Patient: sex M, age 26
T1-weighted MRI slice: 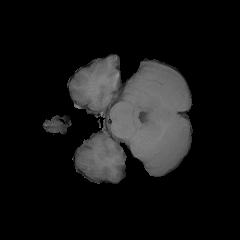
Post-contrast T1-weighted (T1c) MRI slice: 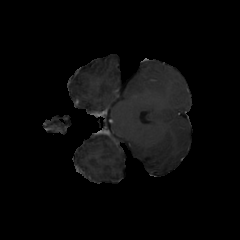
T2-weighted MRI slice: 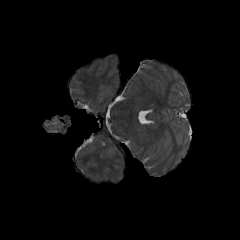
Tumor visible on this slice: no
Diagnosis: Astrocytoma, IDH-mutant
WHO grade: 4